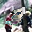
Label: 3